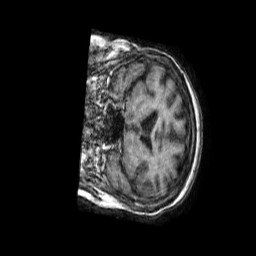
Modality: T1w
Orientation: coronal
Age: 76
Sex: female
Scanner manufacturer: philips
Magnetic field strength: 1.5 T
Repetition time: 0.007262 s
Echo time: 0.003295 s